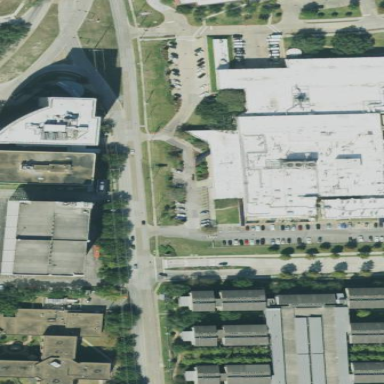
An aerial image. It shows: Hospital building.